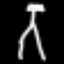
Label: The Eiffel Tower